Question: Say I have the following Window with a Button:

If the rectangle where the Button is placed needs to be painted, will a 'WM_PAINT' message only be sent to the Button or will it also be sent to the parent Window?
---
I mean by "needs to be painted" for example: if I minimized and restored the window, if I covered it with another window and then uncovered it (not sure if this causes a 'WM_PAINT' message in Windows 7 though), etc.
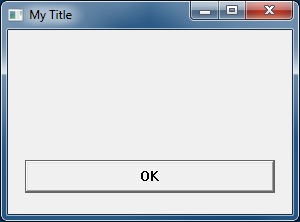
Answer: To invalidate the button, you would call 'InvalidateRect' passing the button's window handle. This will lead to a 'WM_PAINT' message being delivered to the button. No 'WM_PAINT' message is delivered to the button's parent.
In the comments you describe a scenario whereby the parent window is resized to reveal a previously hidden button. In that case both the parent and the button would be invalid, and so both would receive 'WM_PAINT' messages.